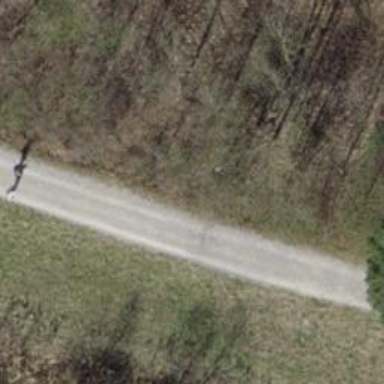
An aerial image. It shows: Compacted track road with grade2 tracktype. The road has embankment.